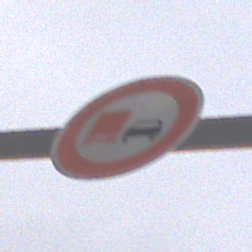
Verkehrszeichen: UeberholverbotKraftfahrzeuge
Umgebung: Outdoor, RoadRail
Tageszeit: Midday
Wetter: Overcast
Licht: Natural
Jahreszeit: NotSpecified
Kontrast: LowContrast